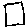
Label: square